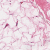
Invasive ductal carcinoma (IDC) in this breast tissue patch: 0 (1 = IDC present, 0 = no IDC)